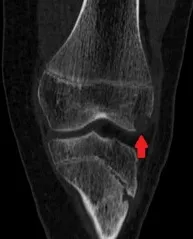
CT scan of the patient's left knee. Coronal view.
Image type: radiology (ct)